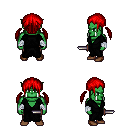
a pixel art fantasy rpg character, male body template, orc, green skin, gray robe, gold greaves, red twin-tailed hairstyle, white cloth bandages, brown shoes, dagger, four views (front, back, left, right), 2x2 character sprite sheet, small pixel art, hard edges, no anti-aliasing